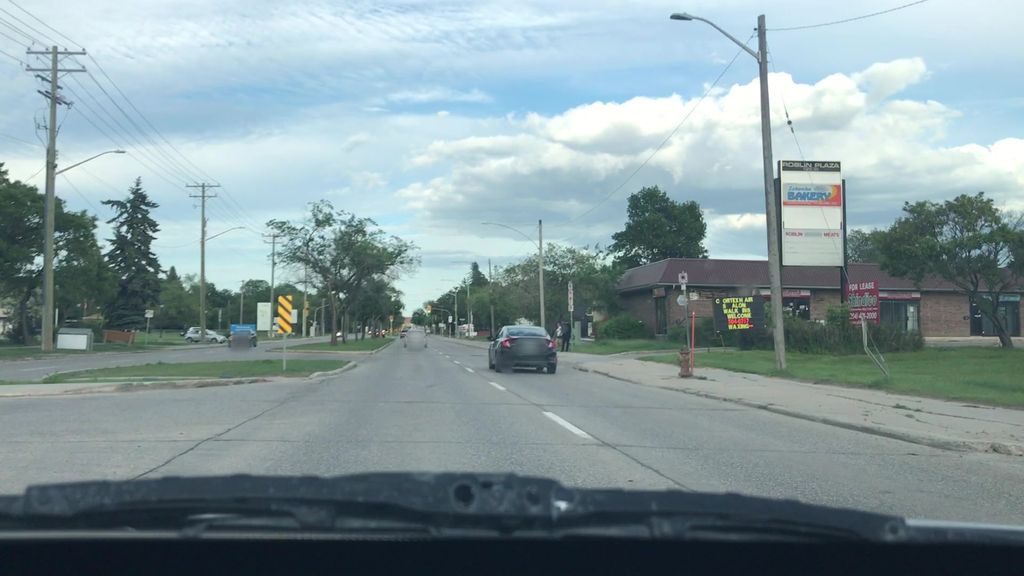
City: winnipeg